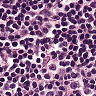
Metastatic tissue present: no